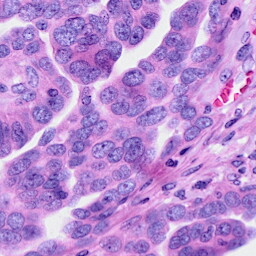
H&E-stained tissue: Ovarian